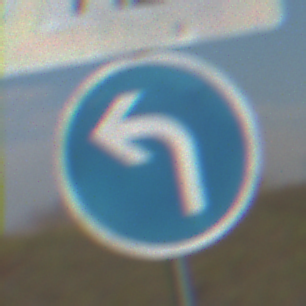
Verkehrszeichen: VorgeschriebeneFahrtrichtungLinks
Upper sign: Arbeitsstelle
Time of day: MorningAfternoon
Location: Outdoor (Nature)
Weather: PartlyCloudy
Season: NotSpecified
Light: Natural